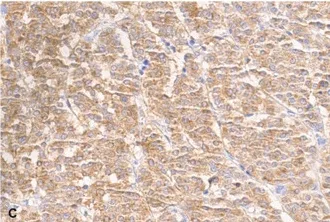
Chemodectoma in a domestic cat, heart. Immunohistochemical analysis (IHC). Neoplastic cells stained strongly for synaptophysin.
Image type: pathology (immunostaining)